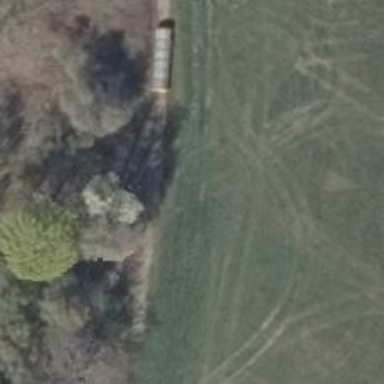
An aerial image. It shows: Grass track road with grade 5 tracktype.